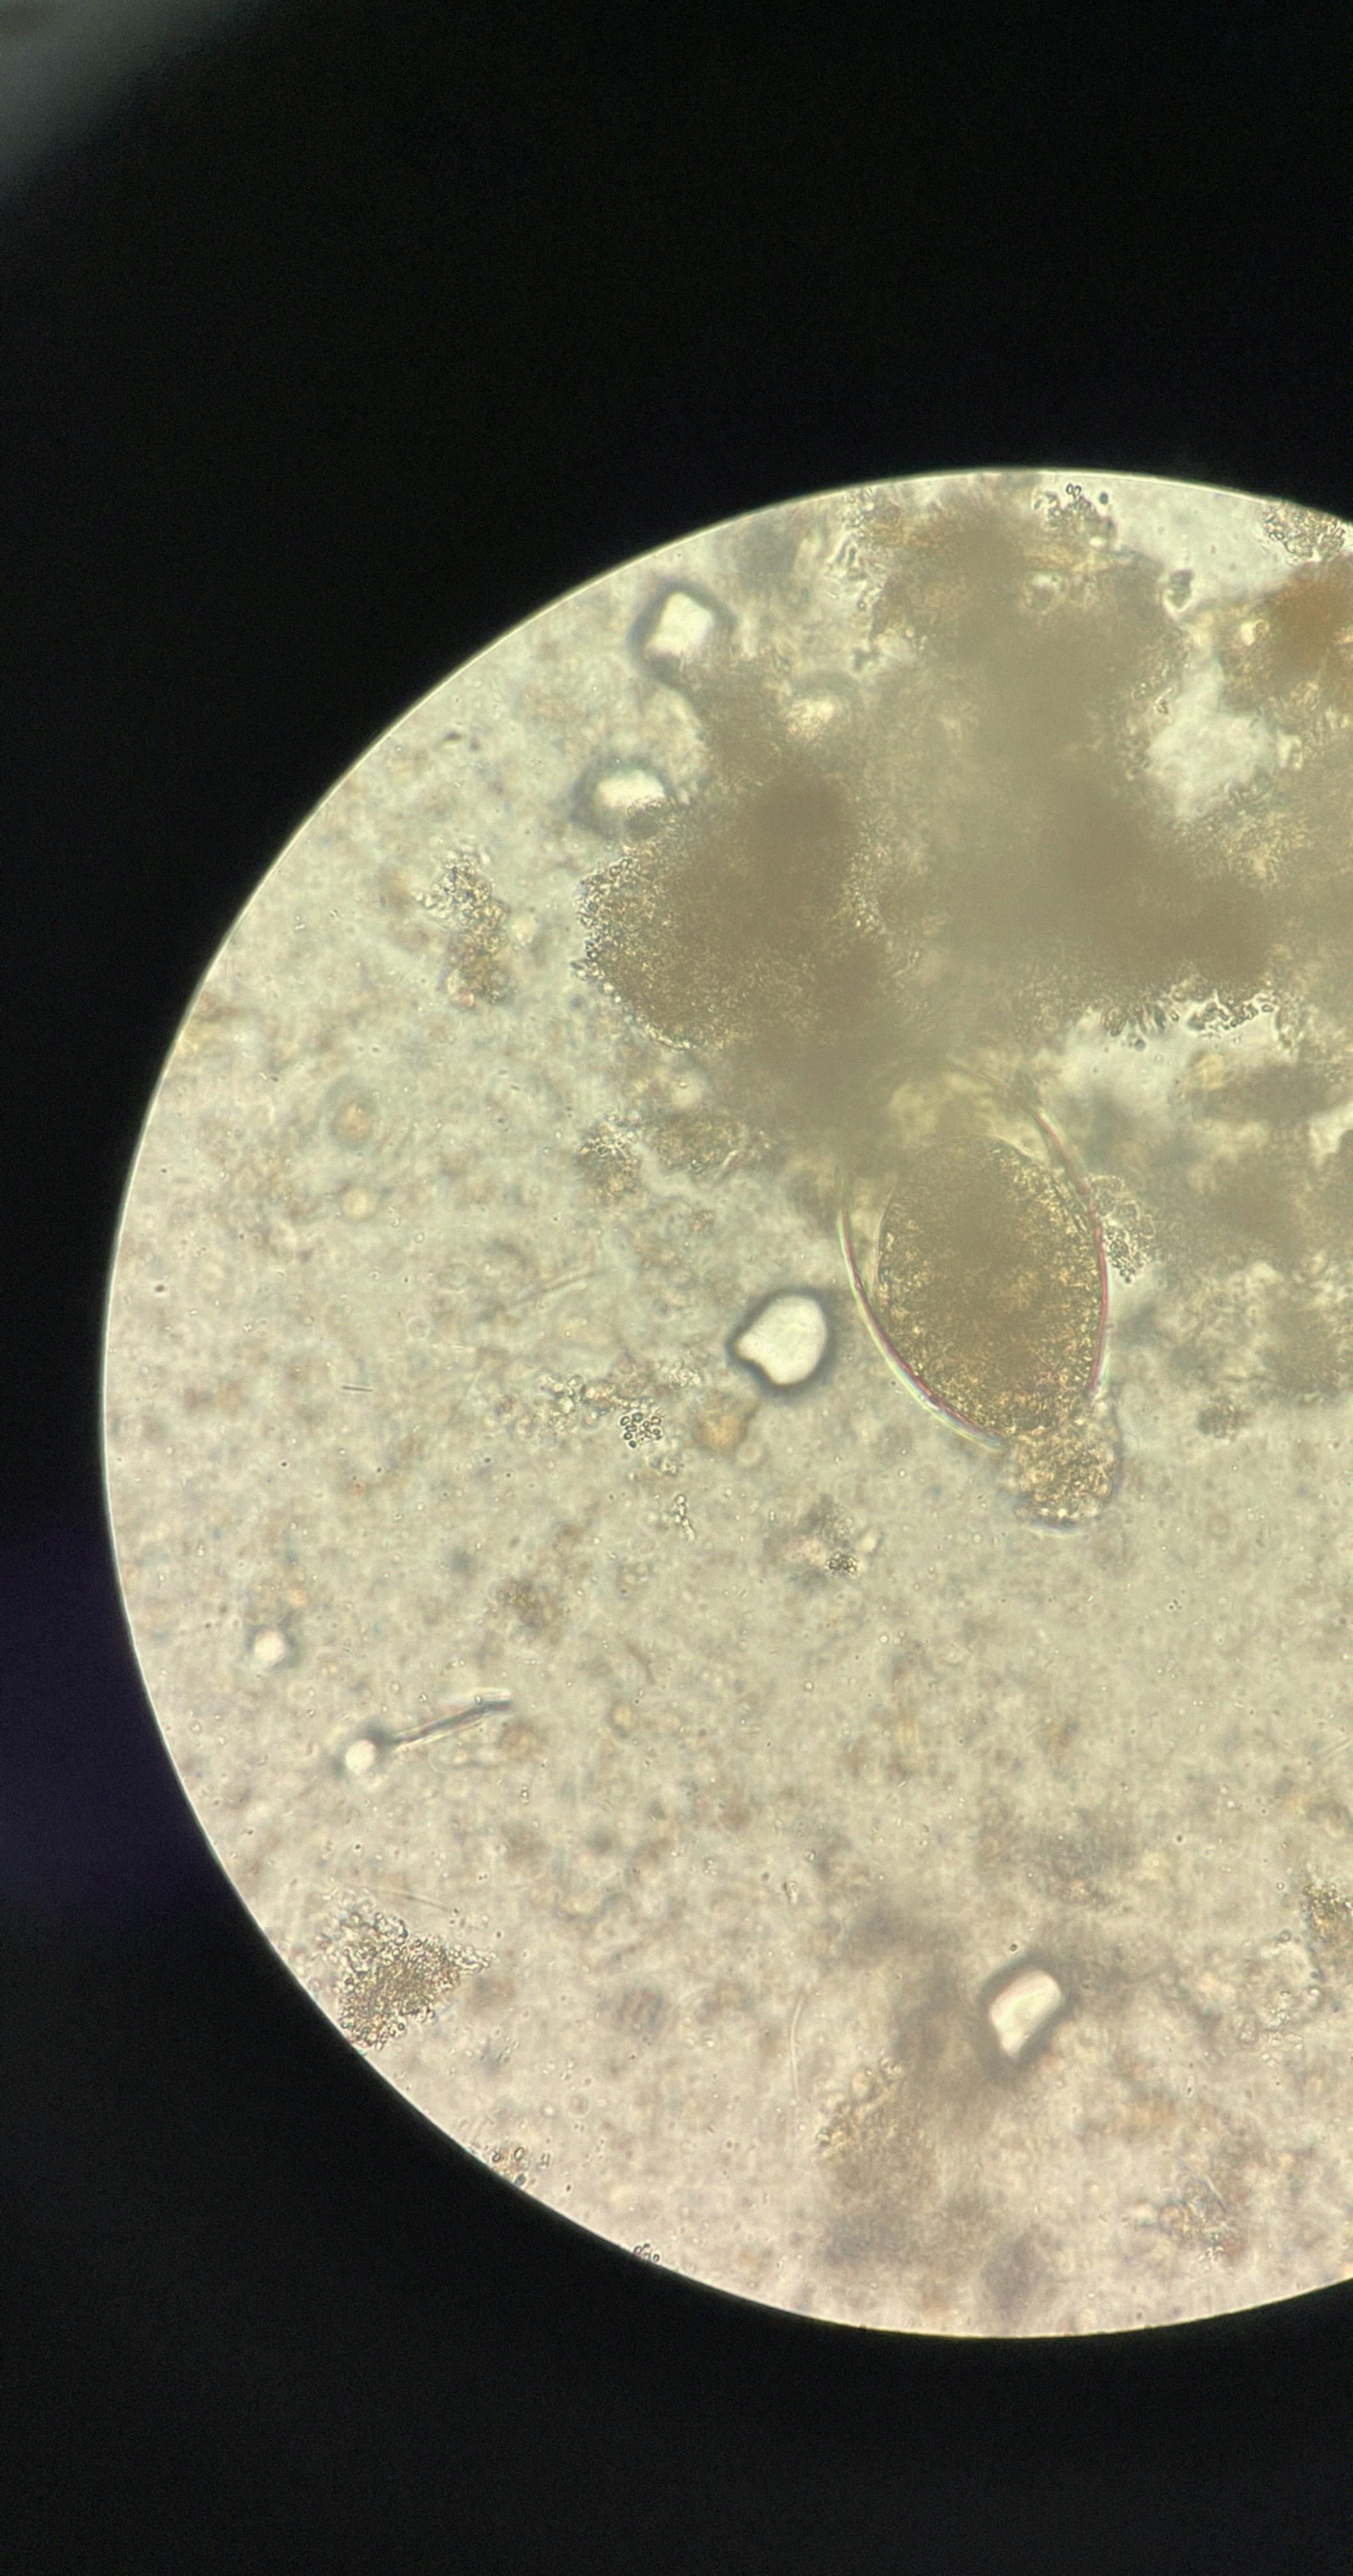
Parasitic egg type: Fasciolopsis buski